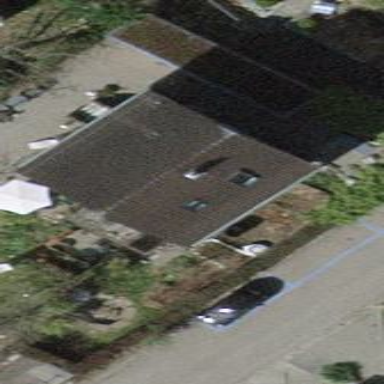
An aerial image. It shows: Detached building.